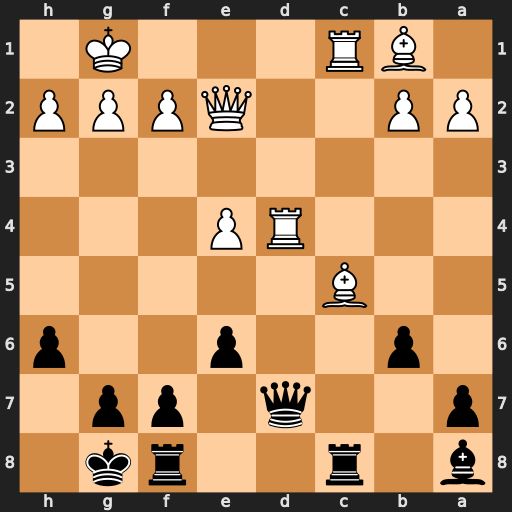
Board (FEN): b1r2rk1/p2q1pp1/1p2p2p/2B5/3RP3/8/PP2QPPP/1BR3K1
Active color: b
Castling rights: -
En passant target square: -
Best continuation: Qxd4 Bxd4 Rxc1+